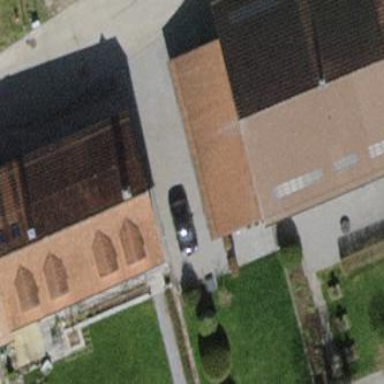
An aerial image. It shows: Building with tiled roof.